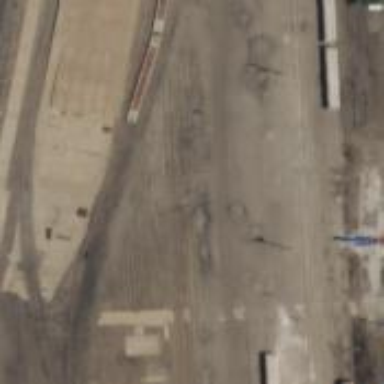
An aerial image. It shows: Abandoned railway.